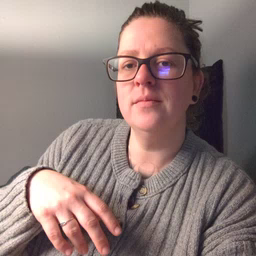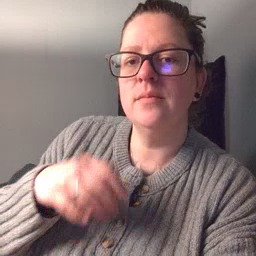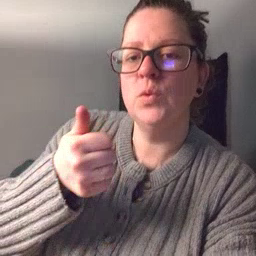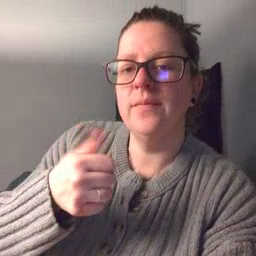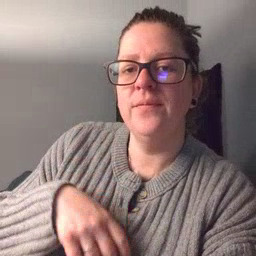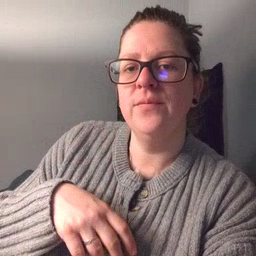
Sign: yourself